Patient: sex M, age 70
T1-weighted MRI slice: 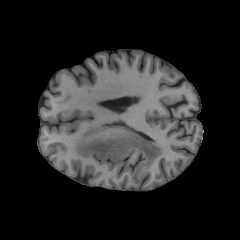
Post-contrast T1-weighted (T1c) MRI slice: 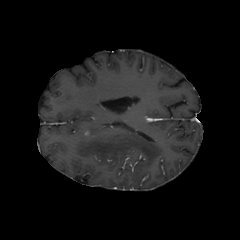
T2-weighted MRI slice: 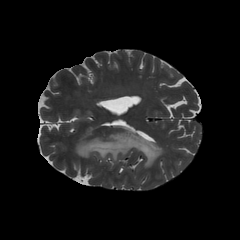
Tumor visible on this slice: yes
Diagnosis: Glioblastoma, IDH-wildtype
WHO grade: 4